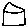
Label: house